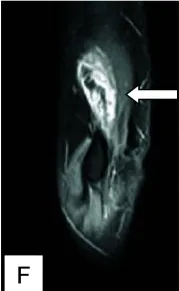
Sagittal fat-suppressed T1-weighted post-contrast MRI images. T1 isointense, T2/STIR hyperintense lesion (thick white arrows) noted in the medial aspect of the distal right arm in the subcutaneous plane showing peripheral rim enhancement on T1 post-contrast scan.
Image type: radiology (mri)